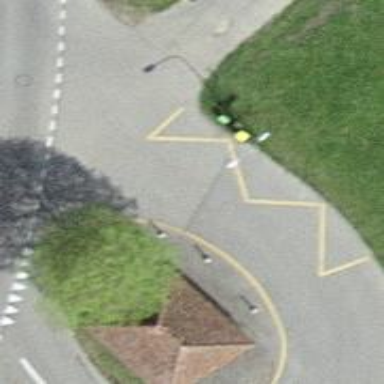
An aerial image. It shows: Public transport stop position.